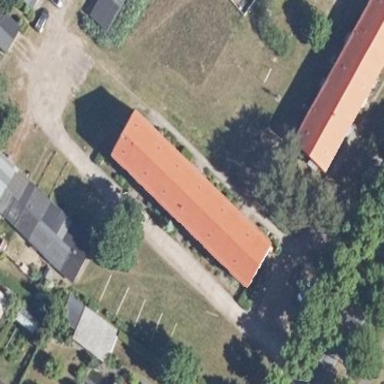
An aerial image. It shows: Residential building with gabled roof made of red roof tiles. The building itself is gray in color.